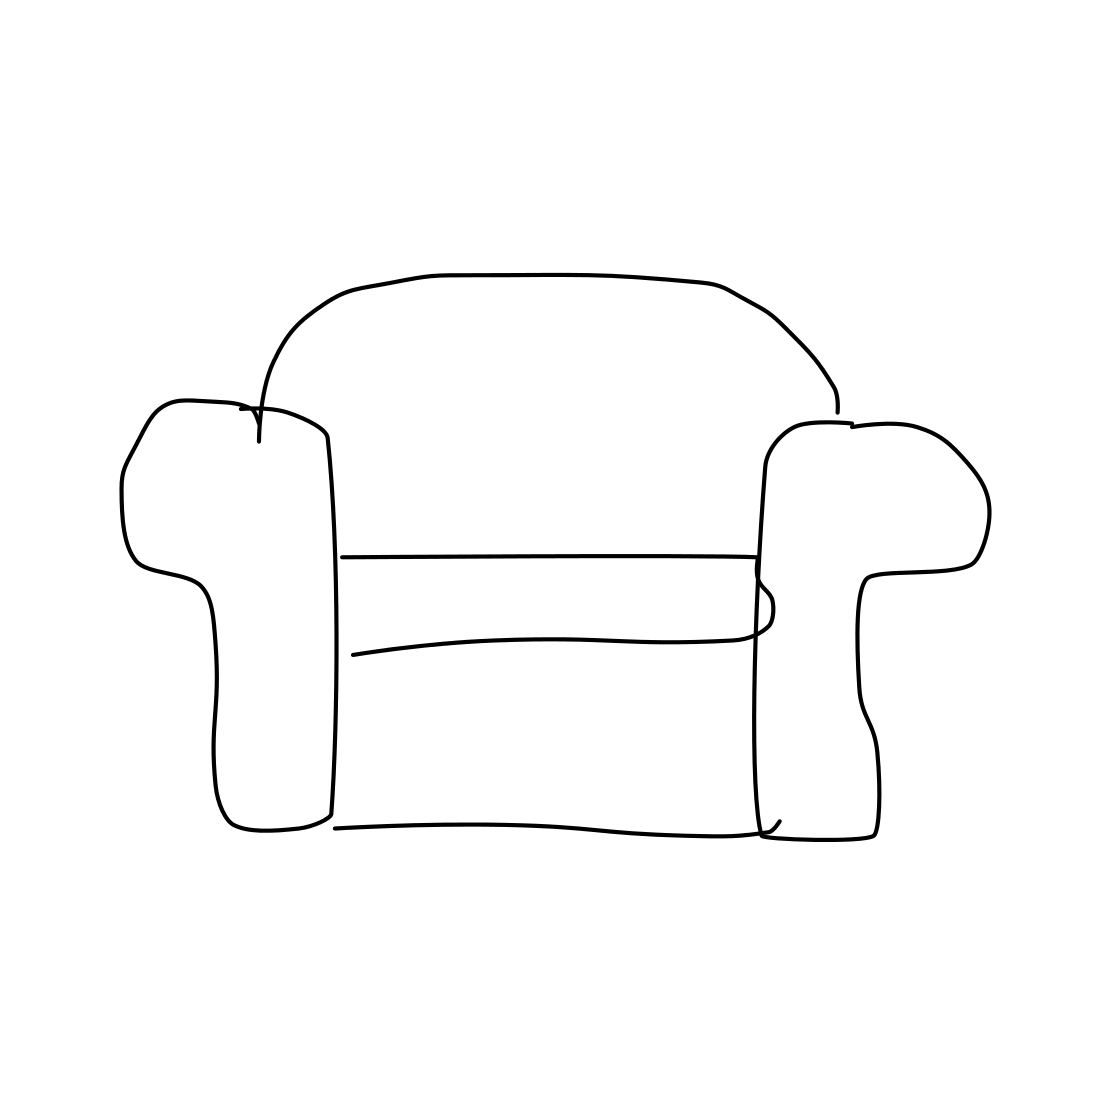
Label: couch